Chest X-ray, AP view. Patient: 46 years old, sex M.
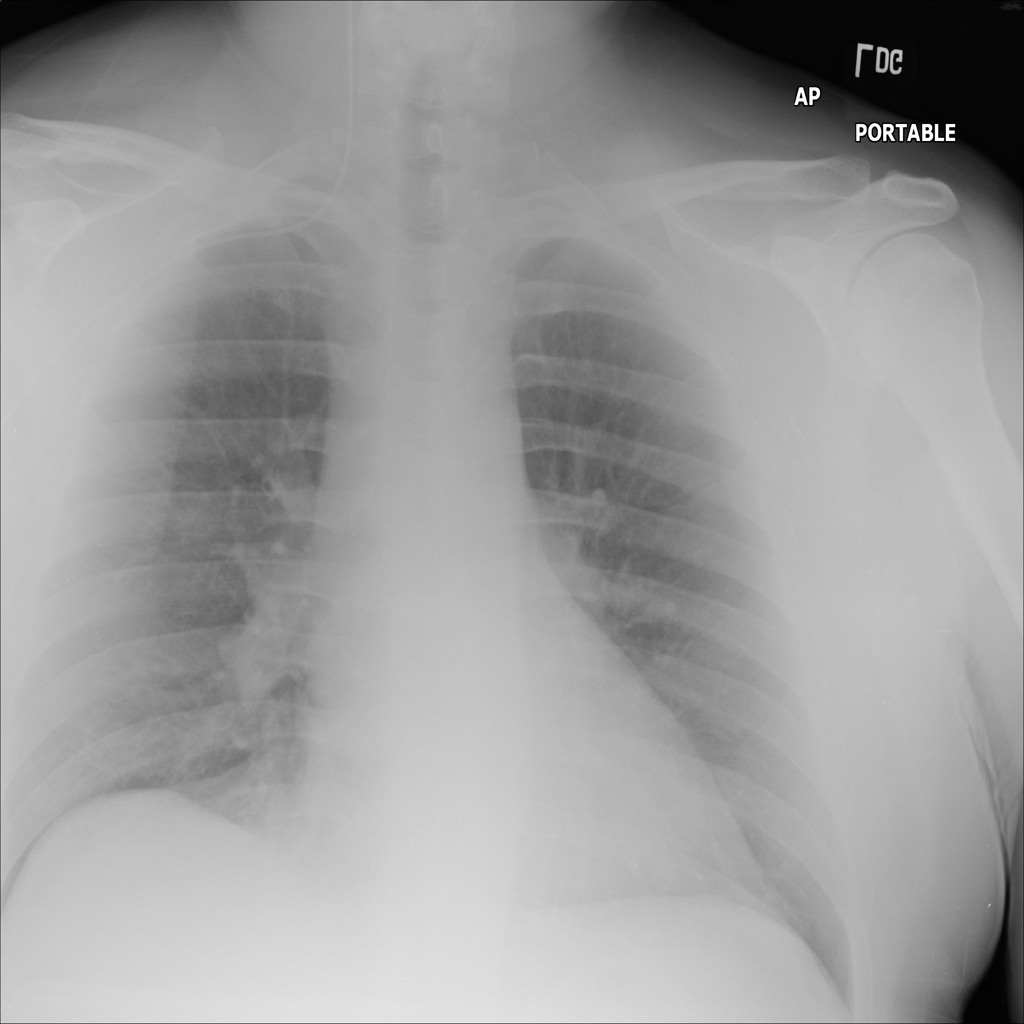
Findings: No Finding